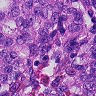
Metastatic tissue present: yes